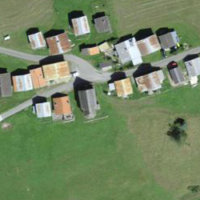
EUNIS habitat code: 24
Species observed at this site:
Rumex alpinus
Vanessa atalanta